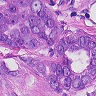
Metastatic tissue present: yes